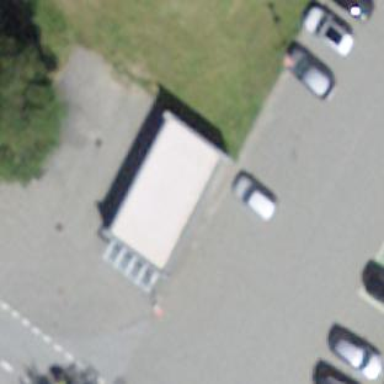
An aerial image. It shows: Recycling center building that accepts scrap metal.